Interaction volume radius: 5 \u00c5
Interaction volume height: 20 \u00c5
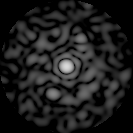
Disorder parameter: 0.8088